Question: I have some kind of weird behavior in Netbeans. I guess I accidentally entered some key combination which messed up the cursor and selection behavior. In the image you'll see what I mean: normally, if you select text across multiple lines, you'll see the behavior on the right screenshot.
But I have the behavior on the left screenshot. Also, trying to insert text at a certain position with Shift, inserts it some positions to the right (= not where the cursor is). Additionally, when the cursor blinks, it appears dashed.

The fact that the selection in the left screenshot is drawn nicely doesn't make me think of a bug, but rather of a feature. I can't seem to find the key combination to turn it off again.
So my question is, what is this feature? Why does it exist and with what key combination did I turn it on?
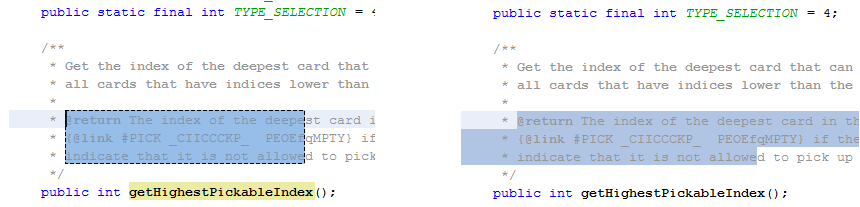
Answer: One possibility is you have <URL> installed.
However, the more likely candidate is the <URL> using:
- - -